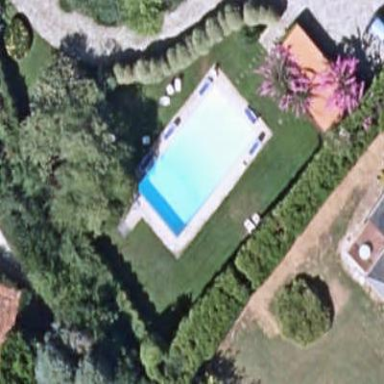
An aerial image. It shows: Swimming pool located in leisure land.